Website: lowes
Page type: customer-info-address
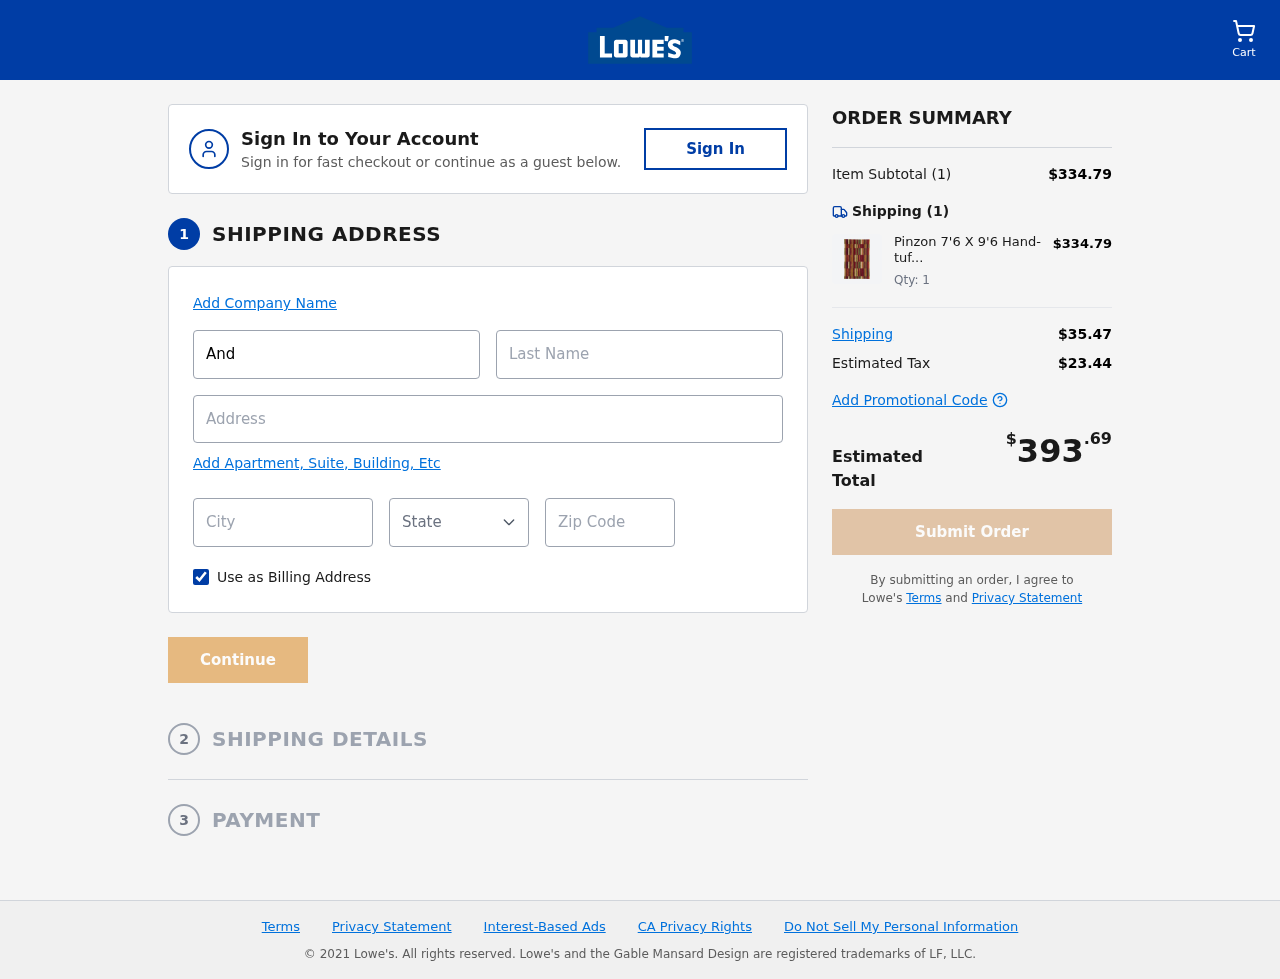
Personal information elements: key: PII_CITY
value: Lake Jesus
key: PII_FIRSTNAME
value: Andrew
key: PII_LASTNAME
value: Jones
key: PII_POSTCODE
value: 01253
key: PII_STATE_ABBR
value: GU
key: PII_STREET
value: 063 Ryan Trafficway Suite 982
Product elements: key: PRODUCT1_NAME
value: Pinzon 7'6 X 9'6 Hand-tufted Loft Wool Rug
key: PRODUCT1_PRICE
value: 334.79
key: PRODUCT1_QUANTITY
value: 1
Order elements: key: ORDER_NUM_ITEMS
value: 1
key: ORDER_SUBTOTAL
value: $334.79
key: ORDER_NUM_ITEMS2
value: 1
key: ORDER_SHIPPING_COST
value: $35.47
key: ORDER_TAX
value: $23.44
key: ORDER_TOTAL
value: $393.69